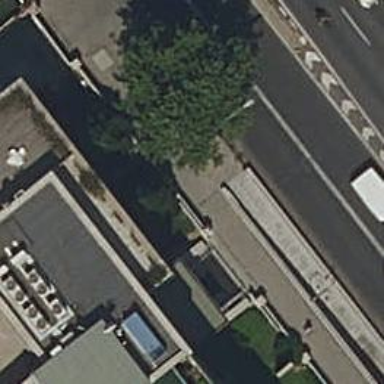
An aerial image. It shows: Subway entrance.